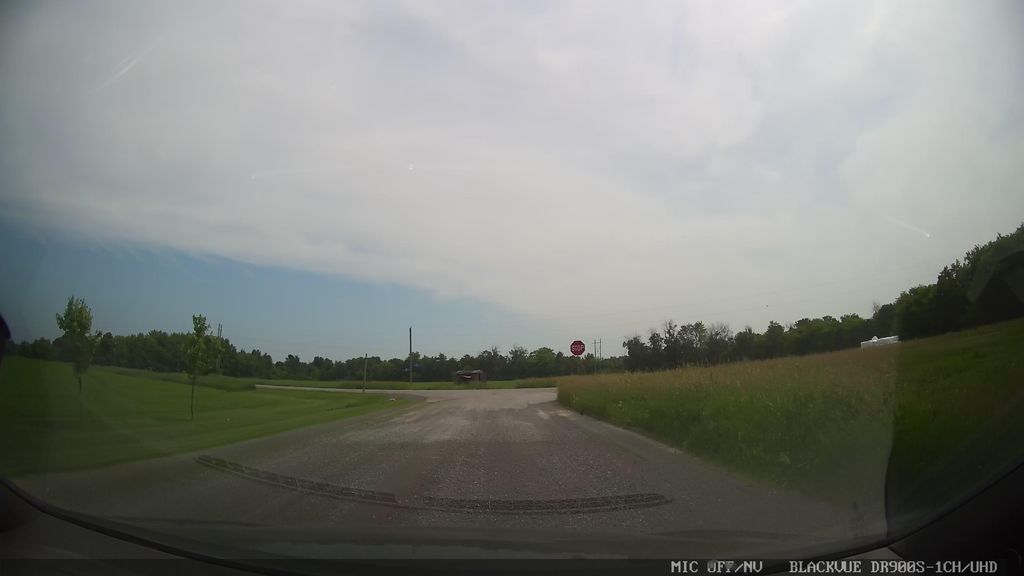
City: ottawa-gatineau